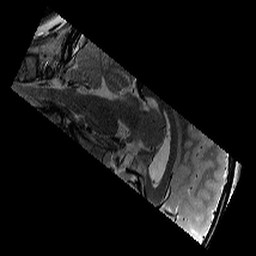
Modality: T2w
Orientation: sagittal
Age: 10
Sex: female
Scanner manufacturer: siemens
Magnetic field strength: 3 T
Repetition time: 9.23 s
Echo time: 0.067 s